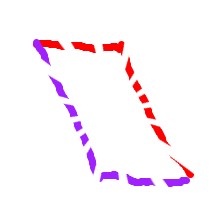
Shape: parallelogram